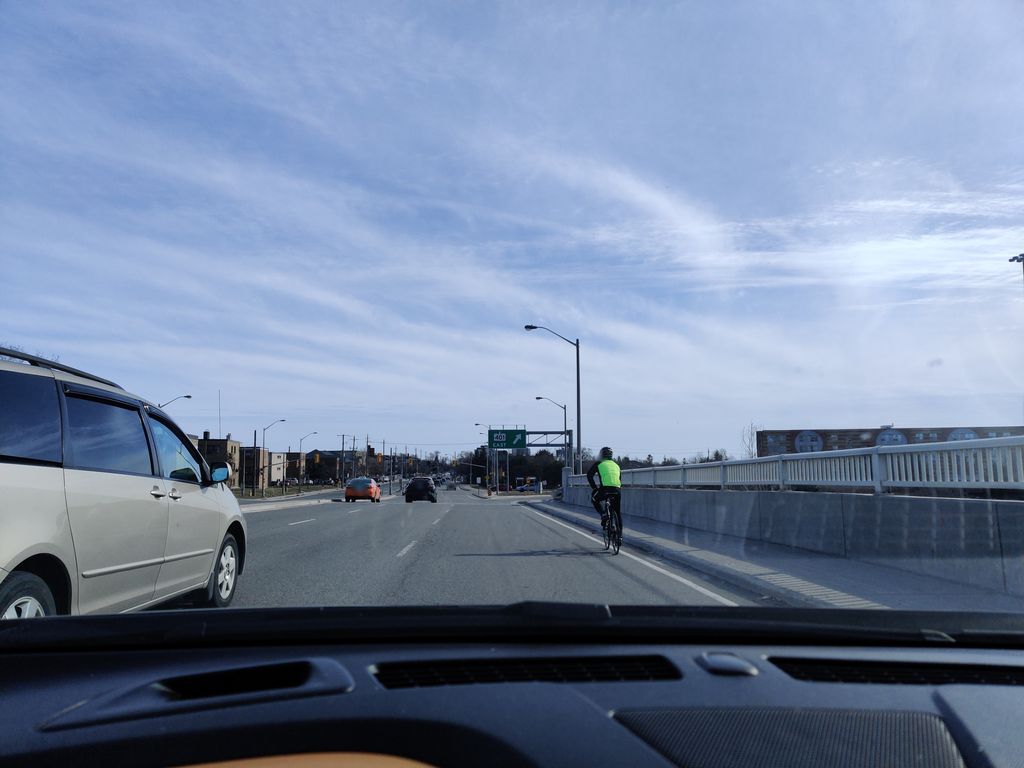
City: toronto